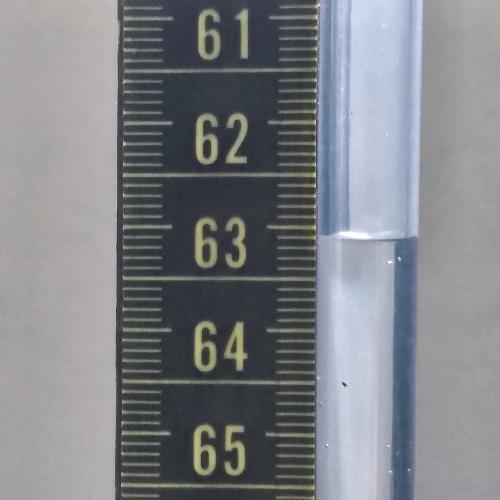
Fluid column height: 63.1 cm